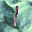
Label: 1